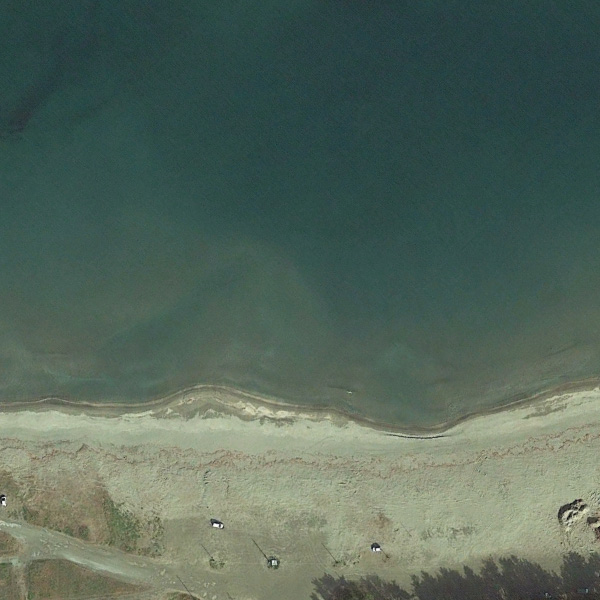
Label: Beach